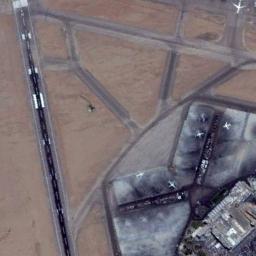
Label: airport